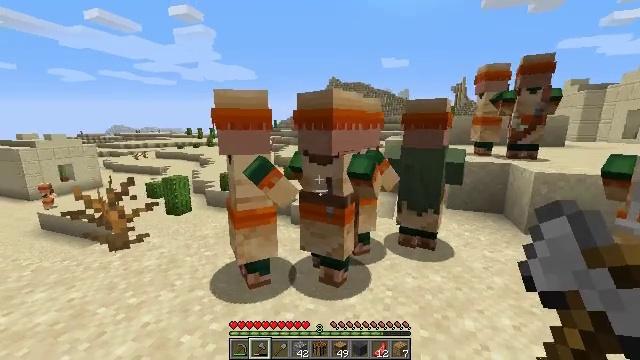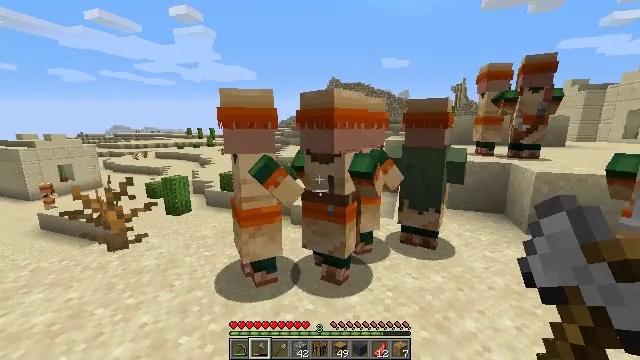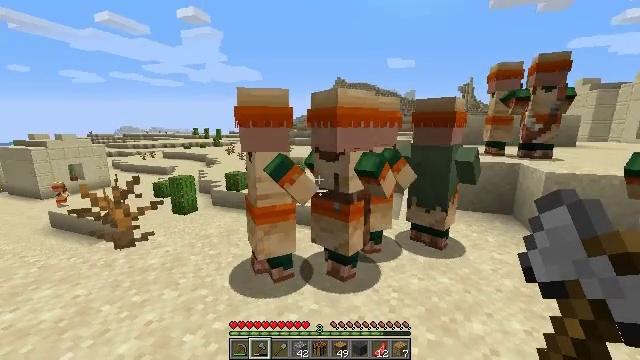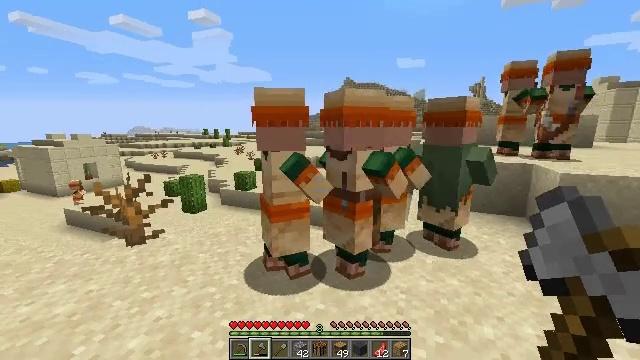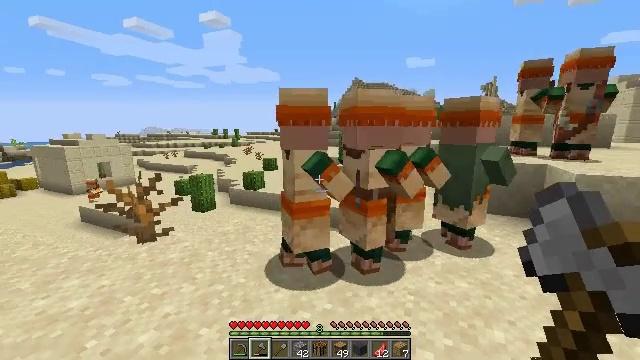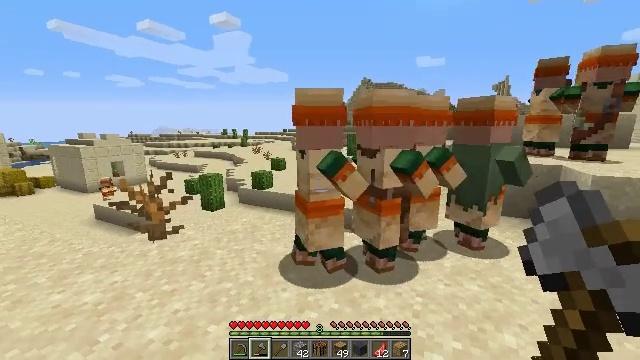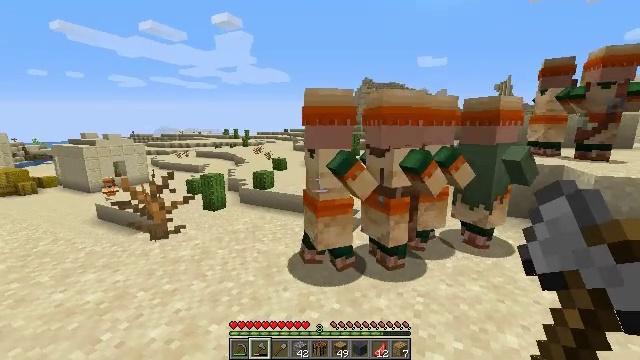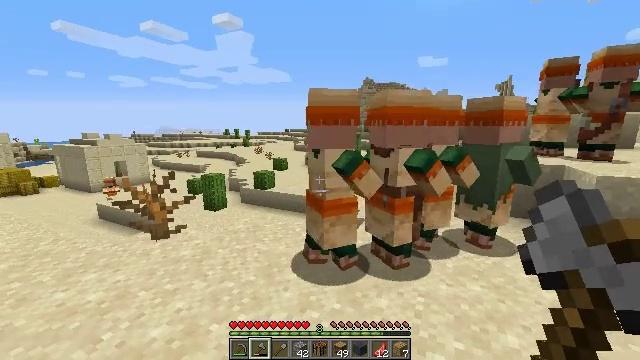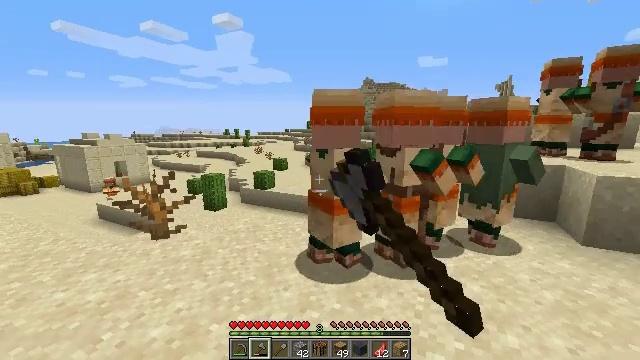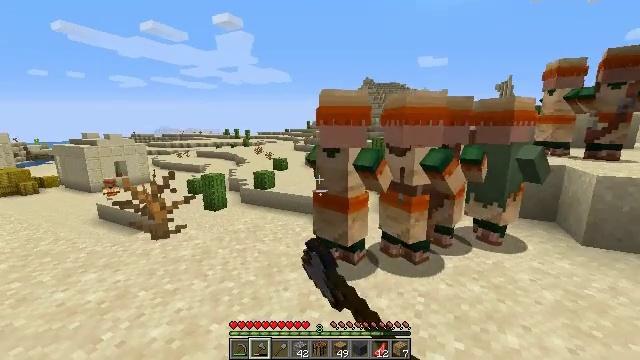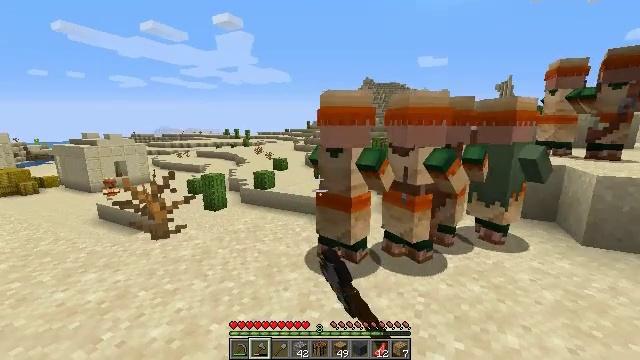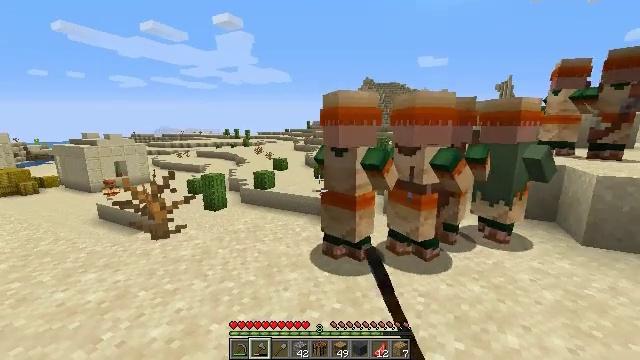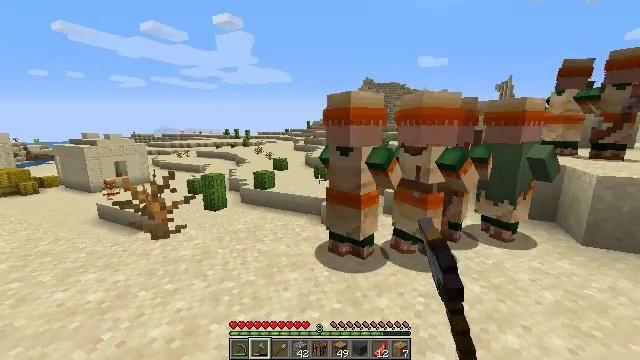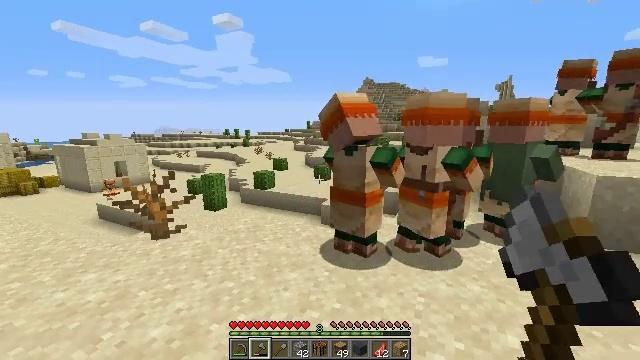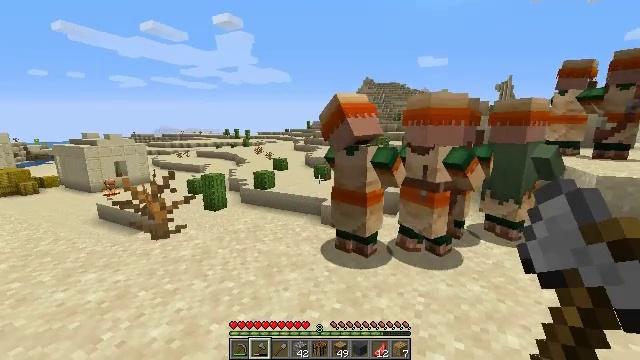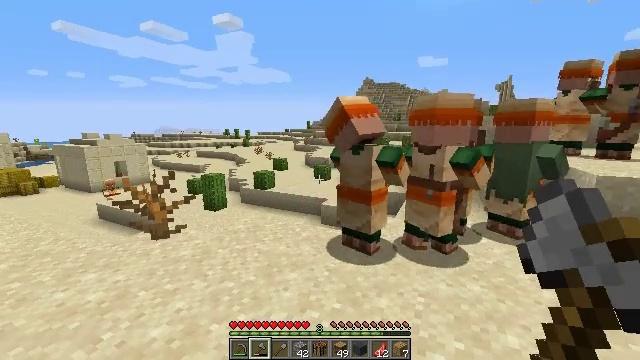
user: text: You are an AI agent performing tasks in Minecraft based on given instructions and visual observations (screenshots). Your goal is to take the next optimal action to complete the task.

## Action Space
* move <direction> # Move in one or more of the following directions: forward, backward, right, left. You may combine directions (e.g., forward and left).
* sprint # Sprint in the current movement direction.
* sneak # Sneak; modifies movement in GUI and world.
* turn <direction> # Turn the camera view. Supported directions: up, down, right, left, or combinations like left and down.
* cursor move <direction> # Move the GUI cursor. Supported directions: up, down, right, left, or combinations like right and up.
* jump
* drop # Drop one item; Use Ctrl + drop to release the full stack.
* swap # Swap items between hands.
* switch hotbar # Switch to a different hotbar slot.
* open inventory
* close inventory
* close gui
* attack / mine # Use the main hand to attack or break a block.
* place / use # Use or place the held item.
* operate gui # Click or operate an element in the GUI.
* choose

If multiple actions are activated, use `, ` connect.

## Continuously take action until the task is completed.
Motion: motion action
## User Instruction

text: Combat the rabbit.
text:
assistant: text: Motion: no_op
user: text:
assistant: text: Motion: turn left
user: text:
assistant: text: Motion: turn left
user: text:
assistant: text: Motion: turn left
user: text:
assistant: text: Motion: turn left
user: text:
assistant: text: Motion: no_op
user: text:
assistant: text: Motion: use / place
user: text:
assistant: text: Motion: use / place
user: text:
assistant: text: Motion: use / place
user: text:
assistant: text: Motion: no_op
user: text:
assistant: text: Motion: no_op
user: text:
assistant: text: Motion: no_op
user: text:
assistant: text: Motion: no_op
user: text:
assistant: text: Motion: no_op
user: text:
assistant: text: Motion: no_op
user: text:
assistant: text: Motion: no_op
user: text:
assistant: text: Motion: turn right
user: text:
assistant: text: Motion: turn right
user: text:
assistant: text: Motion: move forward, turn right
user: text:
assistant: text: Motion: move forward, turn right
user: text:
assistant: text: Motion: move forward, turn right
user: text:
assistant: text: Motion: move forward, turn right
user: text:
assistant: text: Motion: move forward, turn right
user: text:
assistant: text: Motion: move forward, turn right
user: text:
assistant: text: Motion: move forward
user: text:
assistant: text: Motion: move forward
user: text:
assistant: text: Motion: move forward, turn right
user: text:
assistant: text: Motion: move forward, turn right
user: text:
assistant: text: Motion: turn right
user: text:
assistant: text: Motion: use / place